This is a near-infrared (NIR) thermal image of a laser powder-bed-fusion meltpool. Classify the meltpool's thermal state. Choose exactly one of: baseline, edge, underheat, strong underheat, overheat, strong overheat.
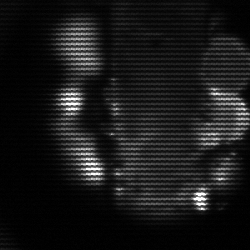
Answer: strong underheat